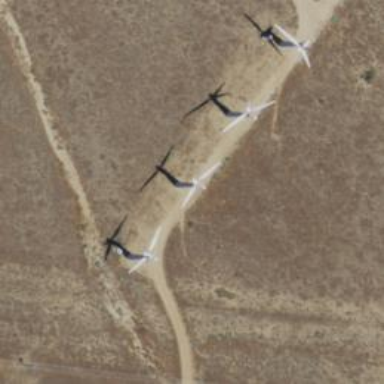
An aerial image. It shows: Wind power generator with wind turbines.